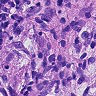
Metastatic tissue present: yes